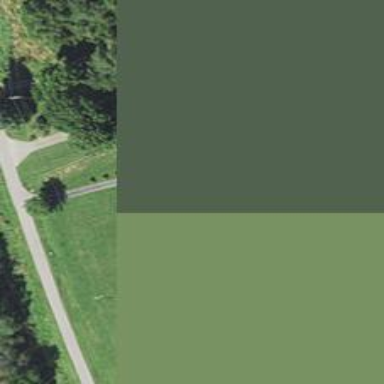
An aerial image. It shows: Driveway.